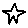
Label: star